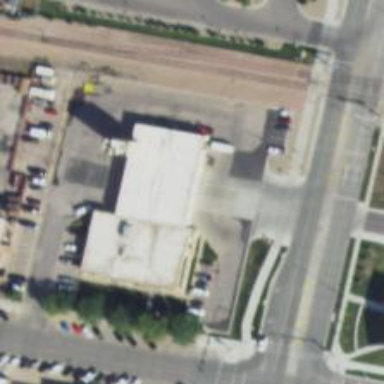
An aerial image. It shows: Fire station building.